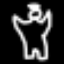
Label: angel